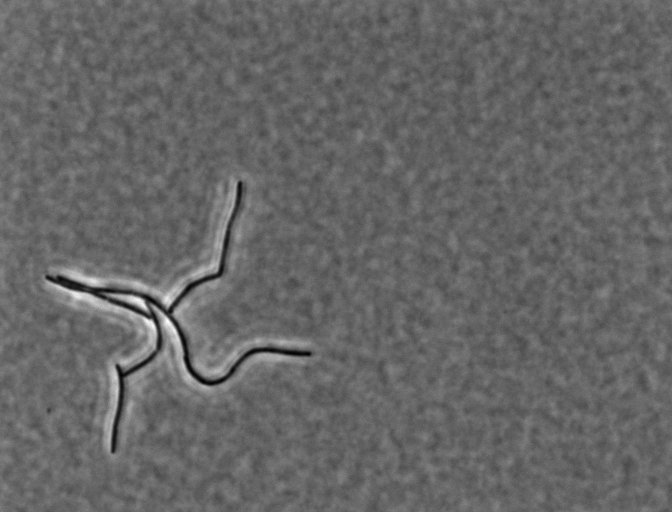
Bacillus subtilis